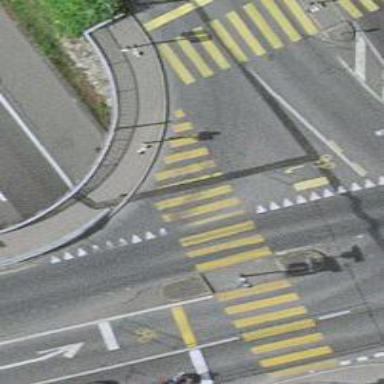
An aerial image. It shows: Regular kerb barrier.